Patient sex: M
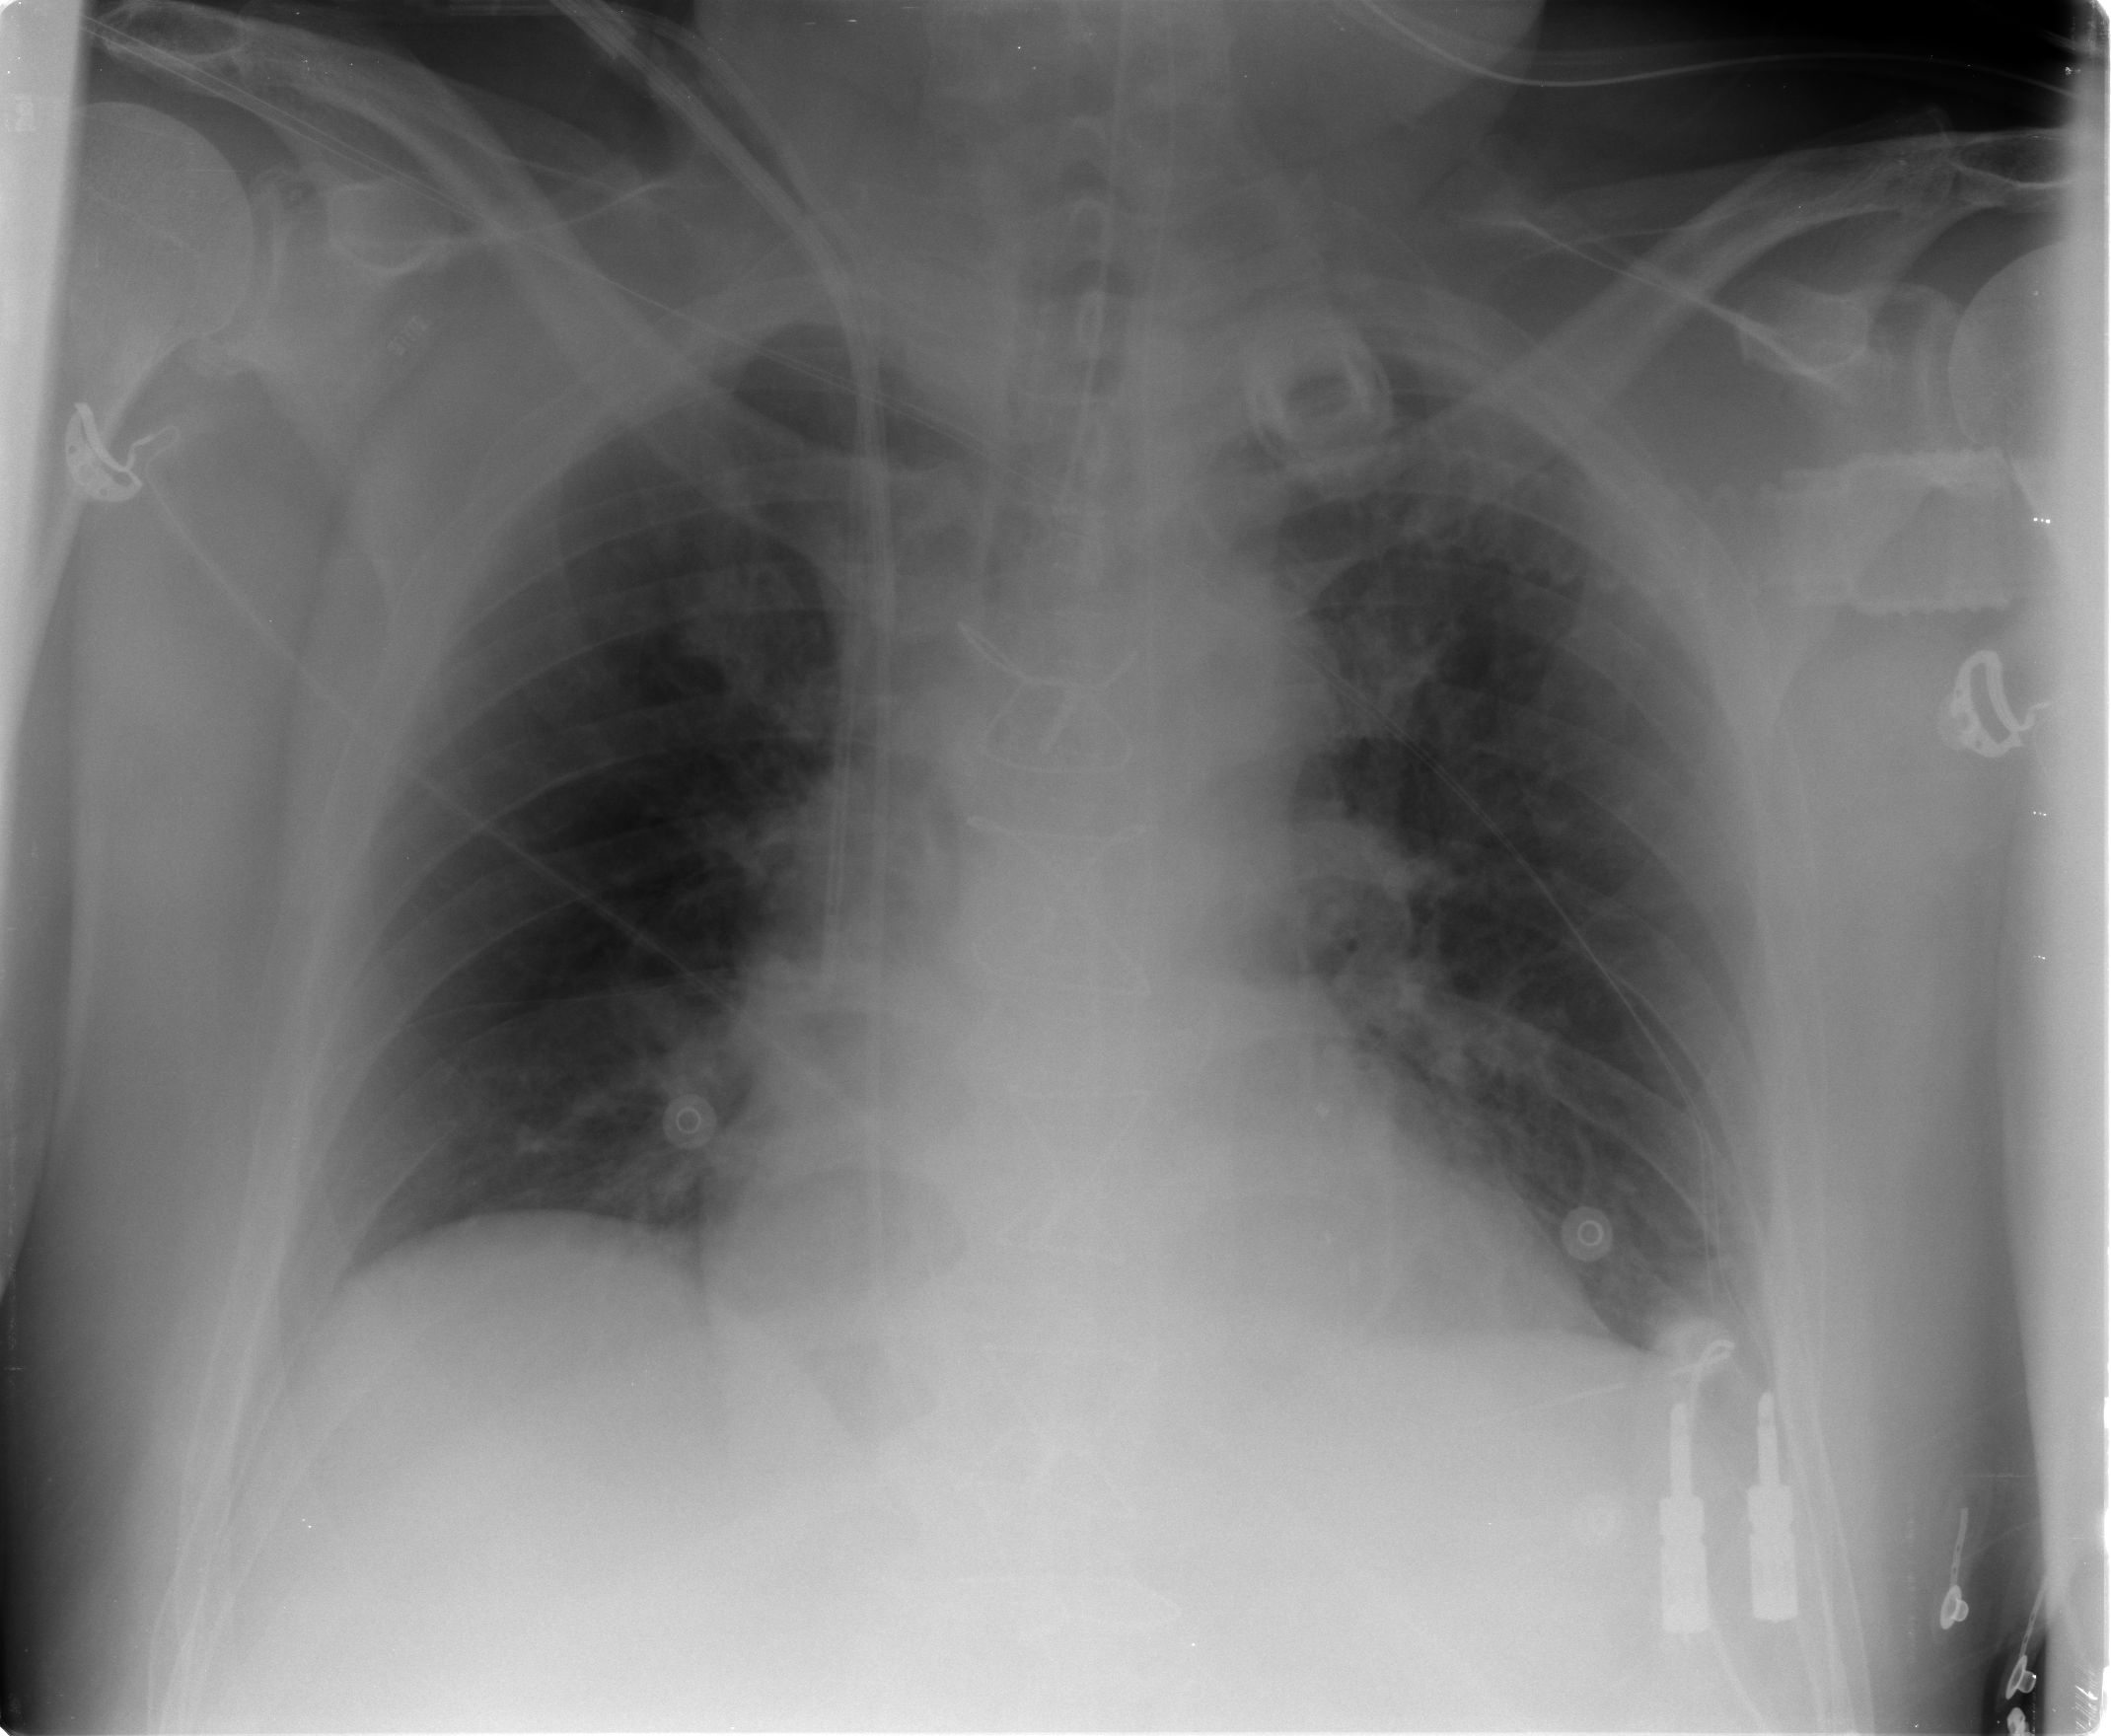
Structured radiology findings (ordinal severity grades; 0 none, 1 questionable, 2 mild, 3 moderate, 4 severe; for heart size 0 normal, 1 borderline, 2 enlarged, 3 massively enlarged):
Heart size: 2
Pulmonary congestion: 2
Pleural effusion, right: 0
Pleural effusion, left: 0
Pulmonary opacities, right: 1
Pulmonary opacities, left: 1
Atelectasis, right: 1
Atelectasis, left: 2